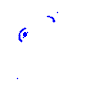
Particle: pion